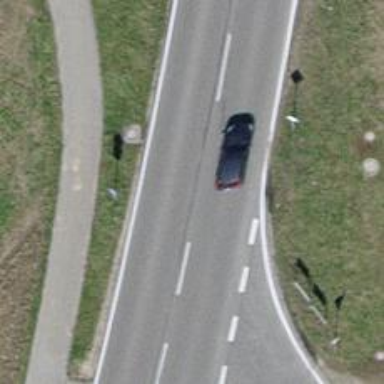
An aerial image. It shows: Secondary road with asphalt surface.